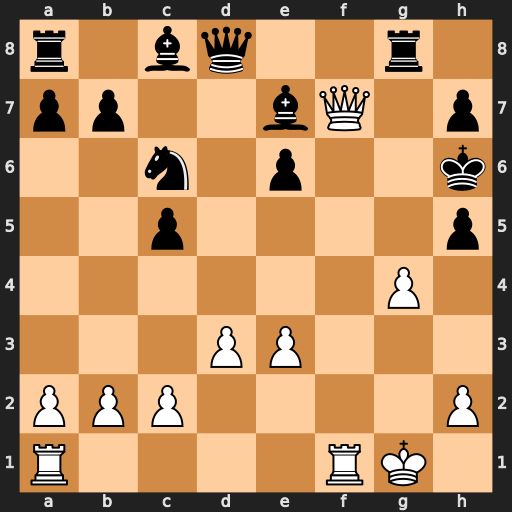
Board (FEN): r1bq2r1/pp2bQ1p/2n1p2k/2p4p/6P1/3PP3/PPP4P/R4RK1
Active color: w
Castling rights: -
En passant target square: -
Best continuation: Qxh5+ Kg7 Rf7+ Kh8 Rxh7#